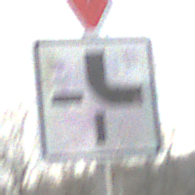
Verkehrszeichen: VerlaufVorfahrtsstrasse4
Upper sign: VorfahrtGewaehren
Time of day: MorningAfternoon
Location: Outdoor (Nature)
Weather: PartlyCloudy
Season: Autumn
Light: Natural